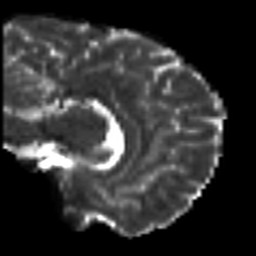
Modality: T2w
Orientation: sagittal
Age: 31
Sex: male
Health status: healthy
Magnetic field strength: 3 T
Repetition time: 8.4 s
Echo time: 0.0926 s